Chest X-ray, PA view. Patient: 40 years old, sex M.
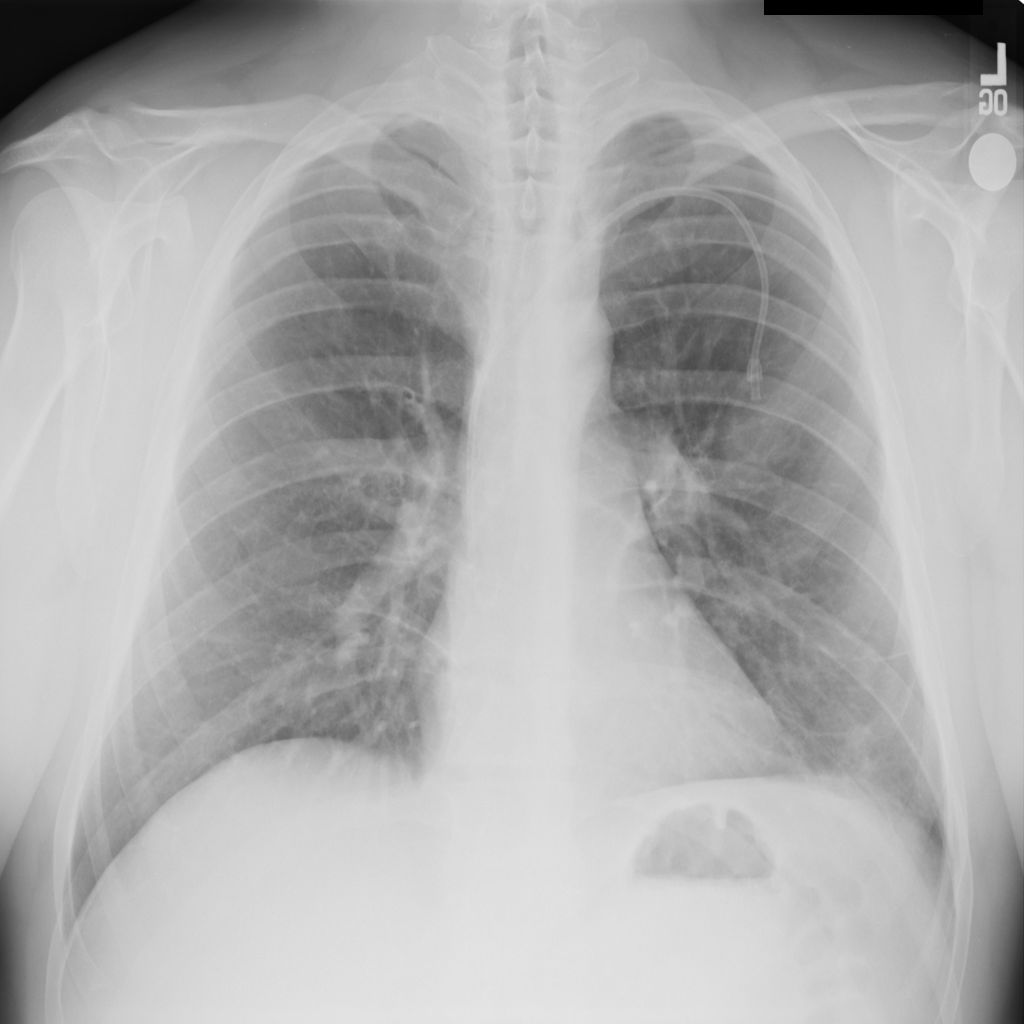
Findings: No Finding